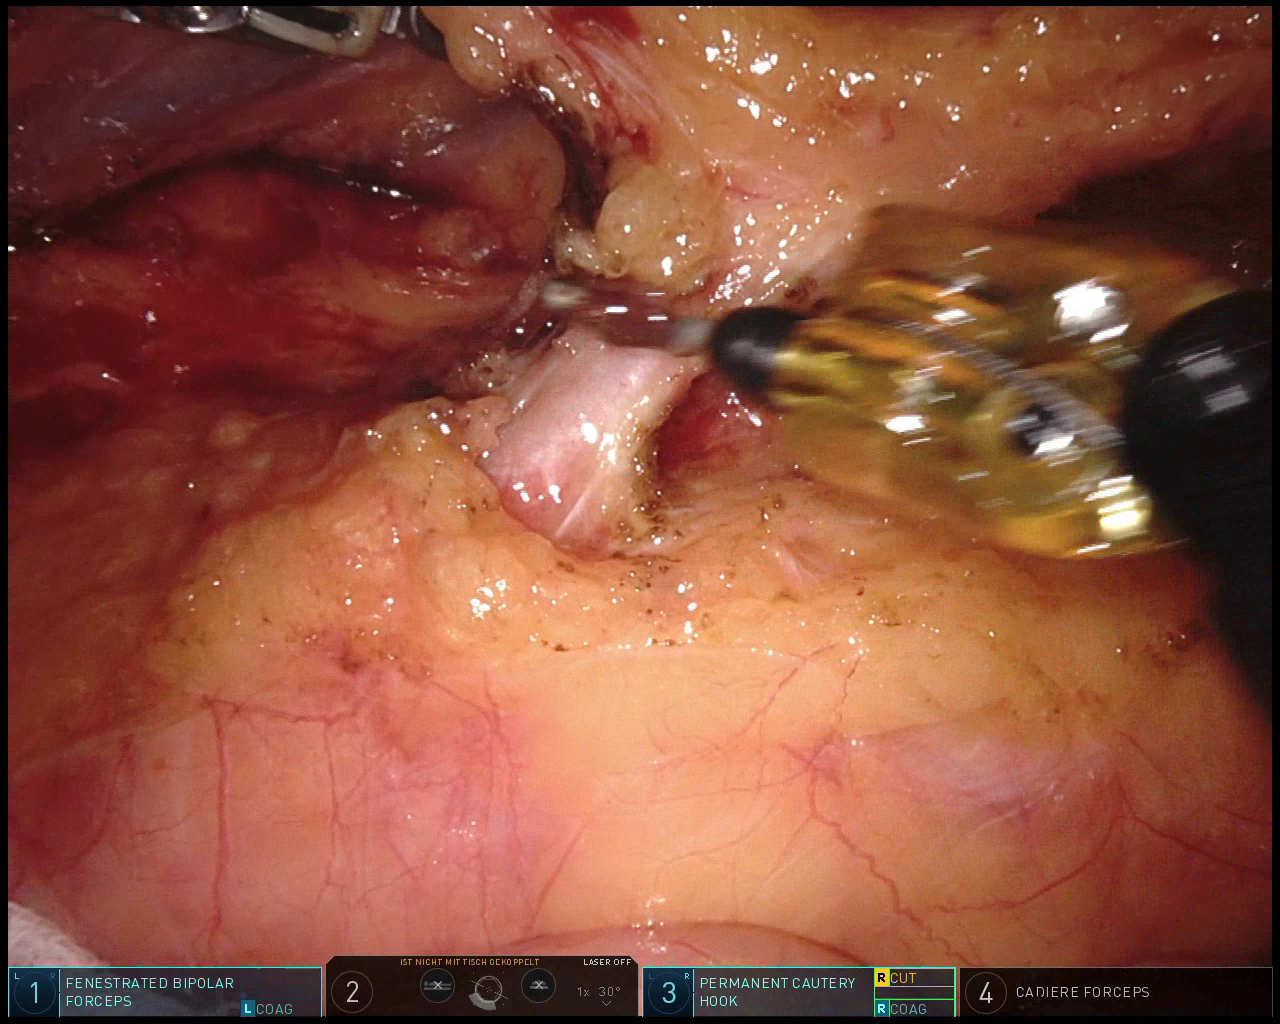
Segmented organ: inferior_mesenteric_artery
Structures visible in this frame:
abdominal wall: no
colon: no
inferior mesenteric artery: yes
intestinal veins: yes
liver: no
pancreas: no
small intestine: yes
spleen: no
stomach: no
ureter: no
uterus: no
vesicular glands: no